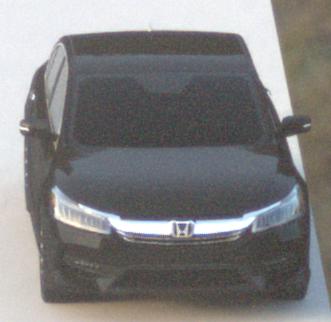
Make: Honda
Model: Accord Hybrid
Detailed model: 9. Generation
Model produced from: 2015
Model produced until: 2019
Doors: 4
Color: black
Road condition: dry road
Daytime: sunrise or sunset
Contrast: low contrast